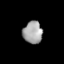
Tissue: lung
Cell type: Myeloid cells
Senescence score: 0.2064
Nuclear area (px): 420
Mean DAPI intensity: 163.607